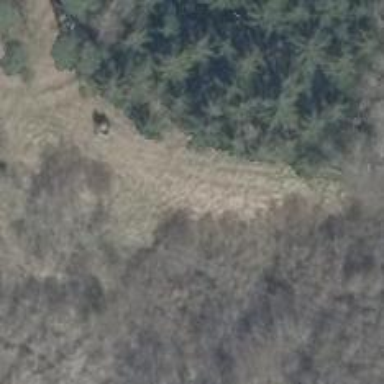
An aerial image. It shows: Hunting stand.